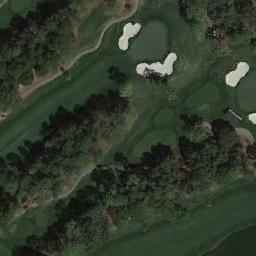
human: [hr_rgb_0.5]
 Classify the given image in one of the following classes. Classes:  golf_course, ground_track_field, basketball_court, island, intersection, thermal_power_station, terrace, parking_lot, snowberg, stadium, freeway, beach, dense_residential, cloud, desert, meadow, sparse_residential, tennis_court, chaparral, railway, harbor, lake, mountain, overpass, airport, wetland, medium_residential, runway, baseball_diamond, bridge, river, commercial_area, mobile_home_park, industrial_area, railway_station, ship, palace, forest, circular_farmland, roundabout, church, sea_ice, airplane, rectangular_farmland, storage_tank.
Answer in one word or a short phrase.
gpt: golf_course